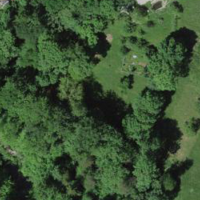
EUNIS habitat code: 41
Species observed at this site:
Oxalis acetosella
Mercurialis perennis